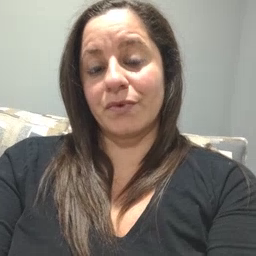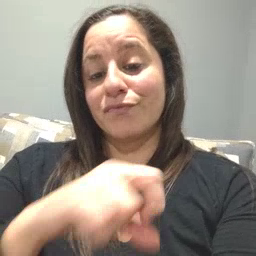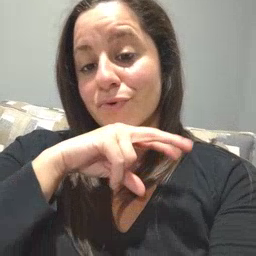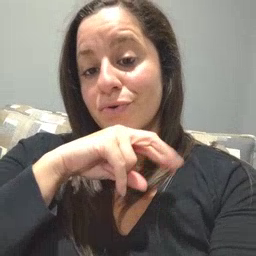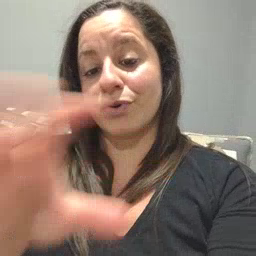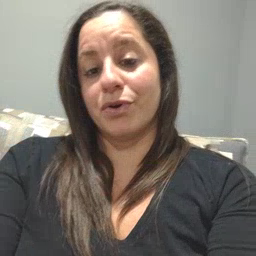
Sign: frog